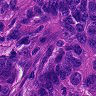
Metastatic tissue present: yes